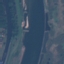
Land use / land cover: River